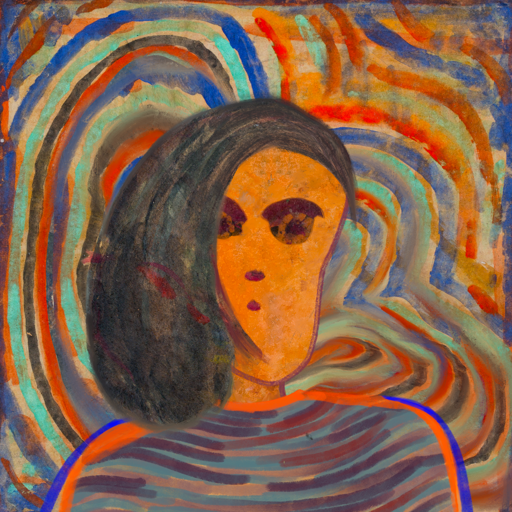
Background: Sisters, Head And Neck Front: Hypocrite, Face Front: Doll, Bust: Experience, Hair Front: Gypsy_Mother, Head Accessory: Blank, Second Necklace: Blank, Necklace: Blank, Baby: Blank